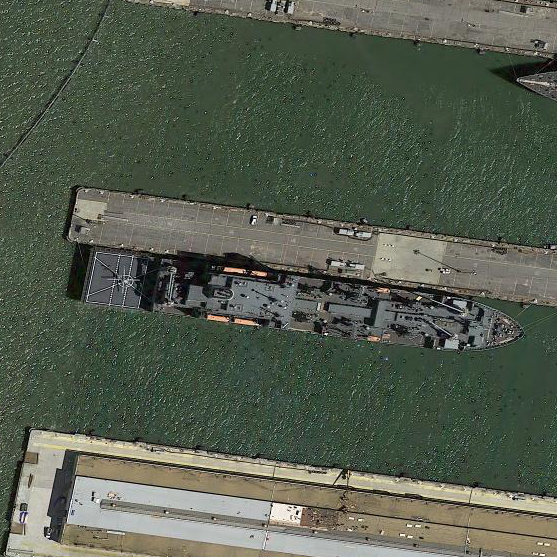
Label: Crane_ship